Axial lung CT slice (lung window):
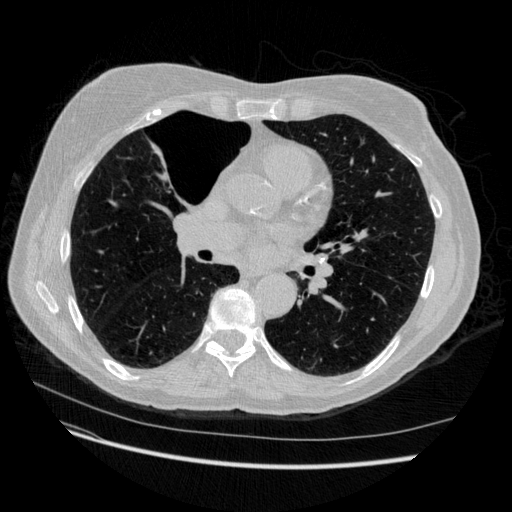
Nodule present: no